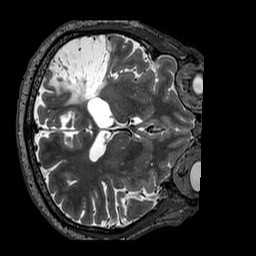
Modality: T2w
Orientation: axial
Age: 55
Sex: male
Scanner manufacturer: siemens
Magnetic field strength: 3 T
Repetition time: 3.2 s
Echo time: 0.567 s